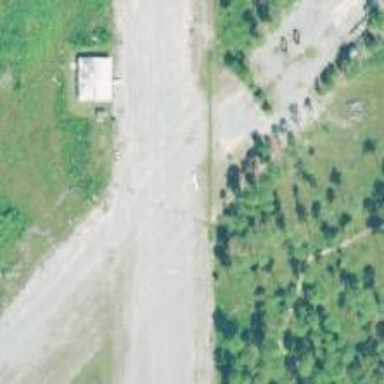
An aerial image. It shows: Image of taxiway at airport.